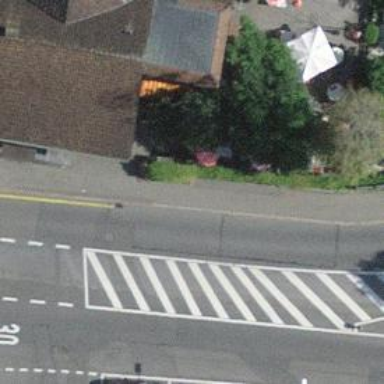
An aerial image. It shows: Sidewalk.